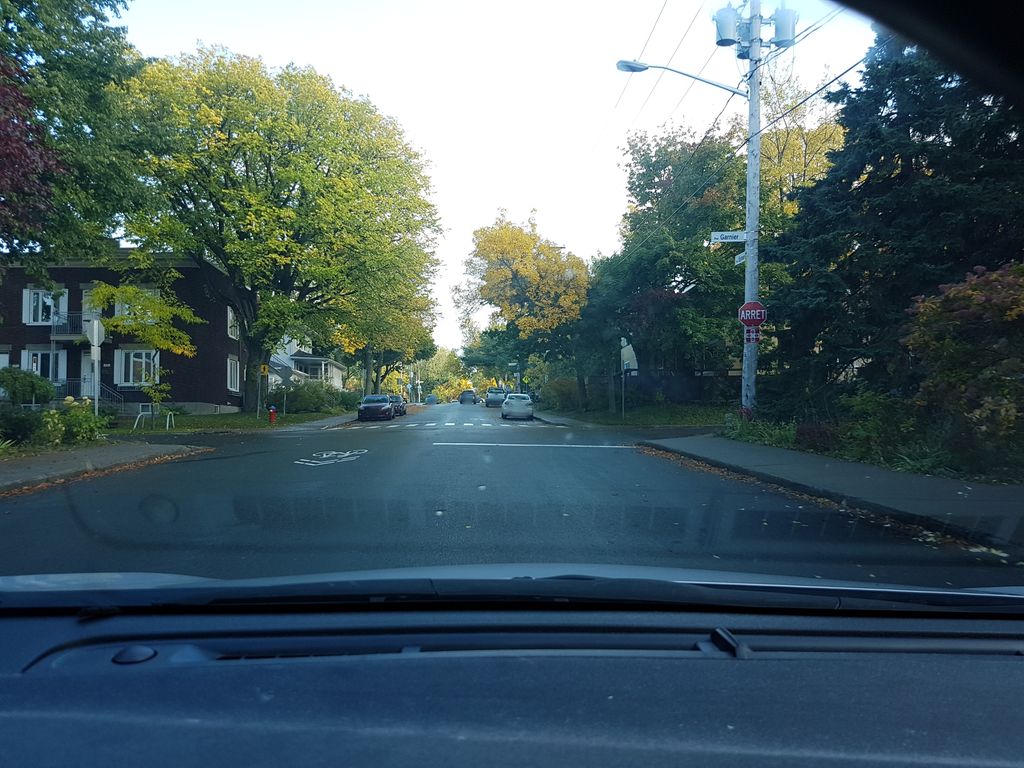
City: quebec_city